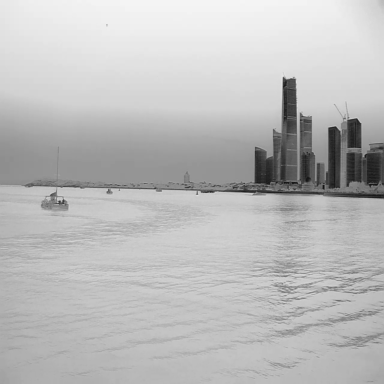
There are seven objects shown in the infrared image, including five bulk_carriers, a container_ship, and a sailboat.